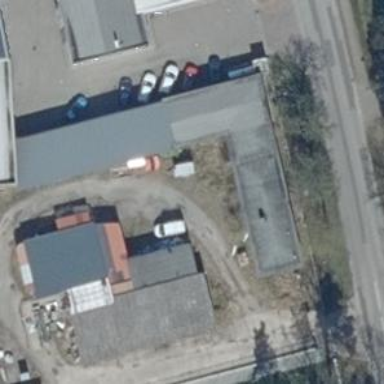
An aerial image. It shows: Commercial building.